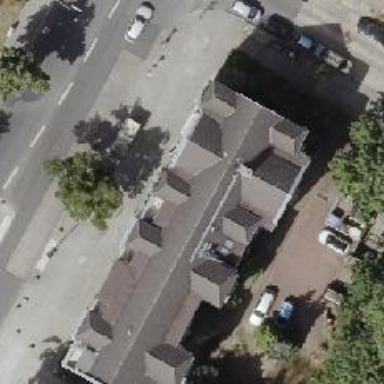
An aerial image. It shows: Fast food establishment.